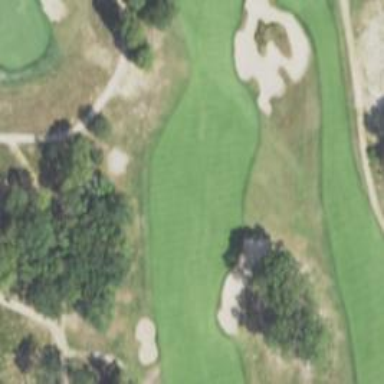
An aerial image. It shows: Golf hole.